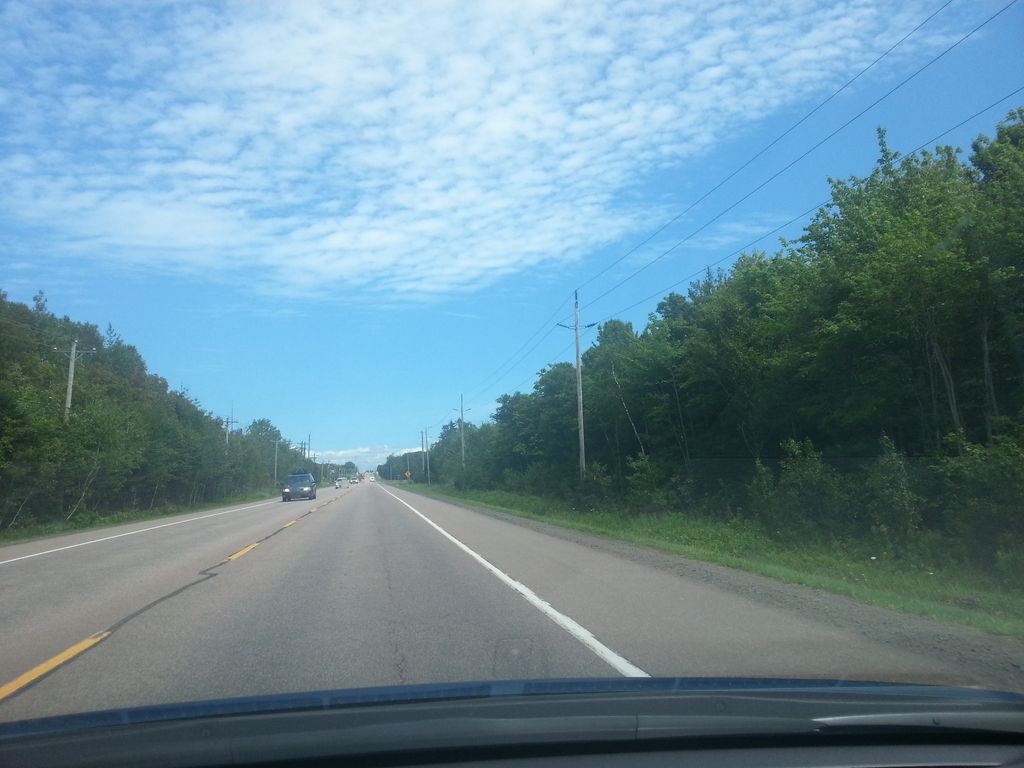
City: charlottetown